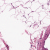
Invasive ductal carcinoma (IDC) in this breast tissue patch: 0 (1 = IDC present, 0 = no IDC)